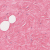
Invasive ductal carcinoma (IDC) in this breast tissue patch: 0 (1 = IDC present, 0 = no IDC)